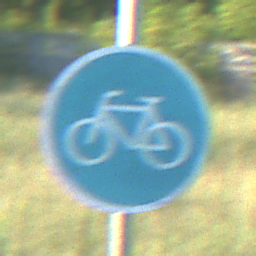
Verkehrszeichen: Radweg
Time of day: MorningAfternoon
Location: Outdoor (Nature)
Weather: Clear
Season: NotSpecified
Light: Natural